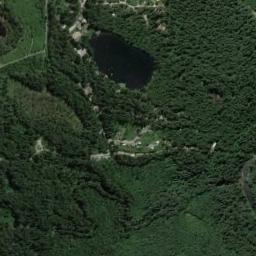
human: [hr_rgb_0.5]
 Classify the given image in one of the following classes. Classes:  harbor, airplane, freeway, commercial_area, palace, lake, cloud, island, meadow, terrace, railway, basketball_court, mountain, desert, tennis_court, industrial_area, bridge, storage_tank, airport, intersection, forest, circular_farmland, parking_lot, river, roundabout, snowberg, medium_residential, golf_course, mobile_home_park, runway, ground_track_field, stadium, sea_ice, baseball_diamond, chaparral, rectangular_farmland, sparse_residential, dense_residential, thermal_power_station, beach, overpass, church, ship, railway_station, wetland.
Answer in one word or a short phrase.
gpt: forest